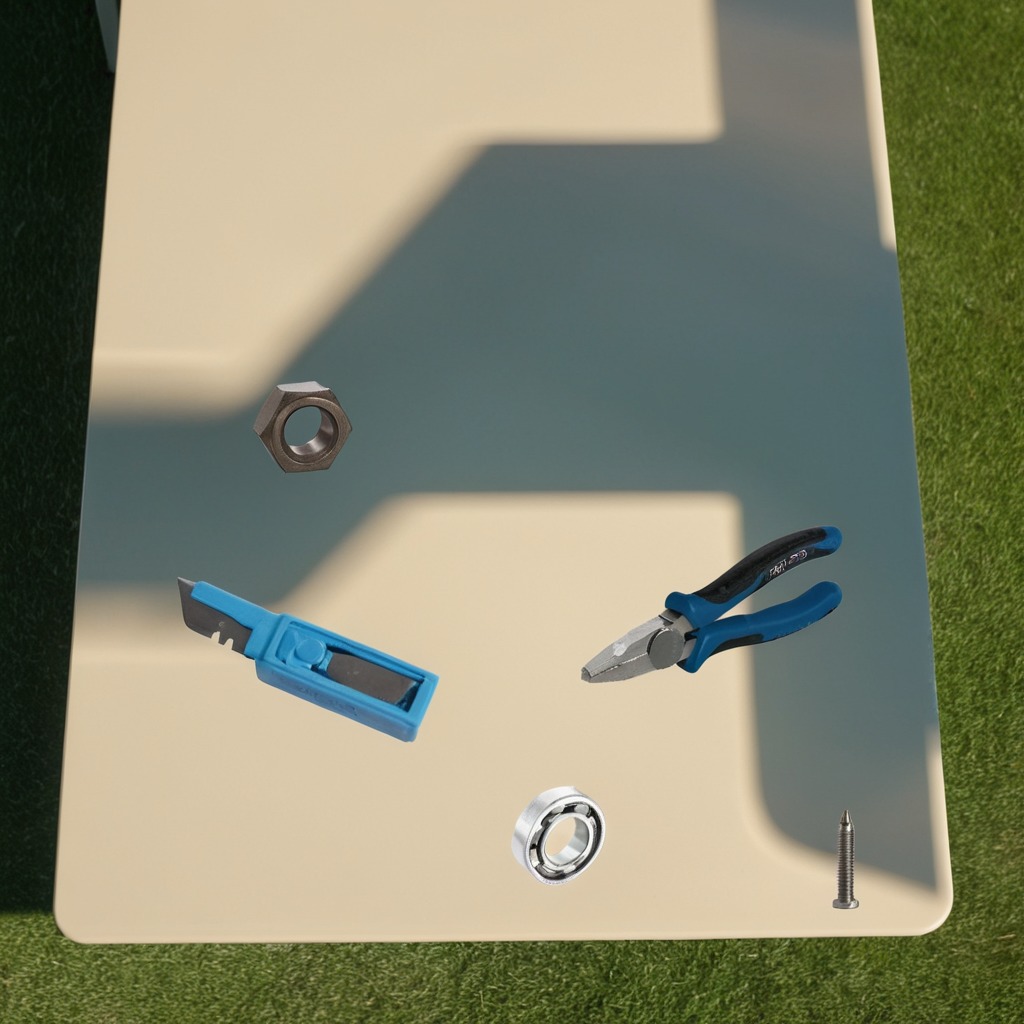
A metal ball bearing, a utility knife, a metal machine screw, a pair of pliers, and a metal nut are lying on the textured surface of a clean utility table.